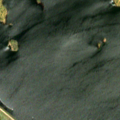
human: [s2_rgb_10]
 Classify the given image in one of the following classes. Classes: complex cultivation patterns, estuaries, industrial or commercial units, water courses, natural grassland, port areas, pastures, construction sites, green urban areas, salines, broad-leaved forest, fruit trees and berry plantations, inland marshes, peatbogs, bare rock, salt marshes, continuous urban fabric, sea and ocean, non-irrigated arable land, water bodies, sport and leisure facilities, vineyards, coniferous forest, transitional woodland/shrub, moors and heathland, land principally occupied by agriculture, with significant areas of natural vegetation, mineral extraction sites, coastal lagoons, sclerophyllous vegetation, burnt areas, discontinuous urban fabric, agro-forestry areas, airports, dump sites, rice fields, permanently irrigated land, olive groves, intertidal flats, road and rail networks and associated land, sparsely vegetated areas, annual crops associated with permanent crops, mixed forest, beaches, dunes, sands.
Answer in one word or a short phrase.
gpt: continuous urban fabric